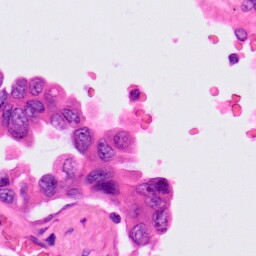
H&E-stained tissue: Lung